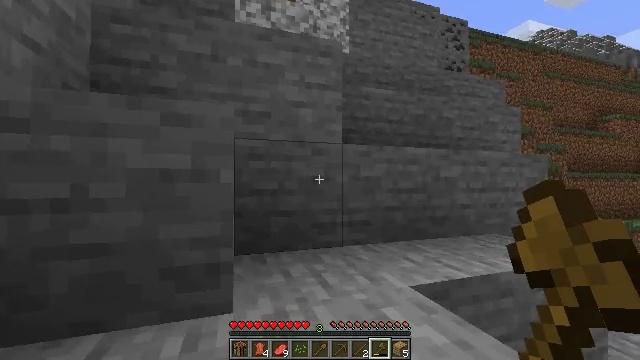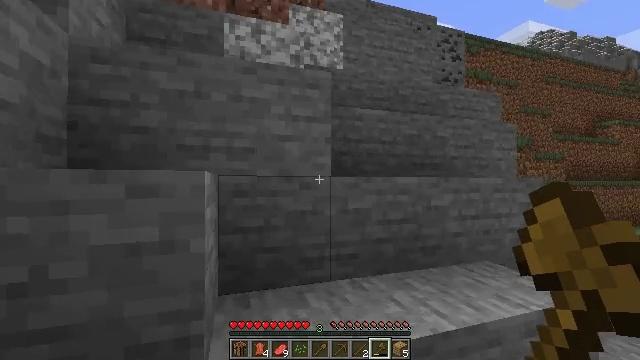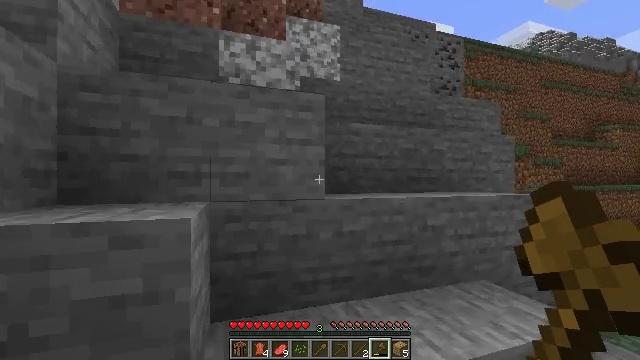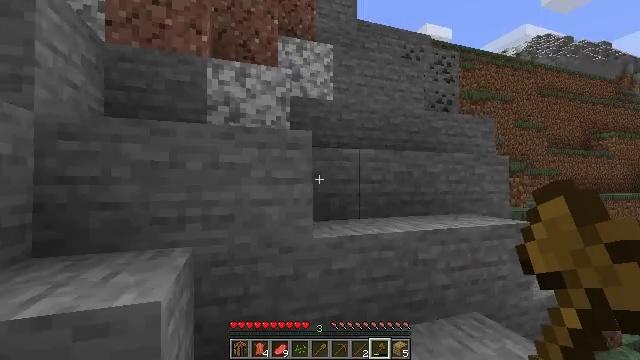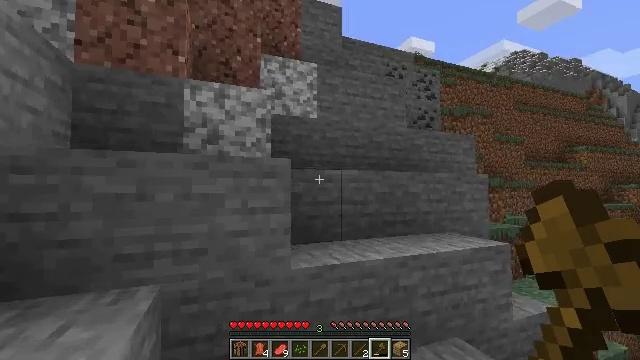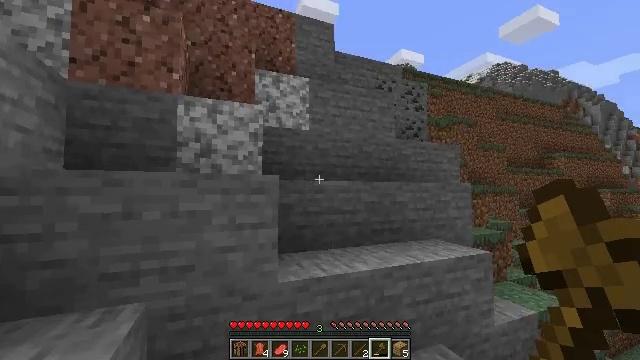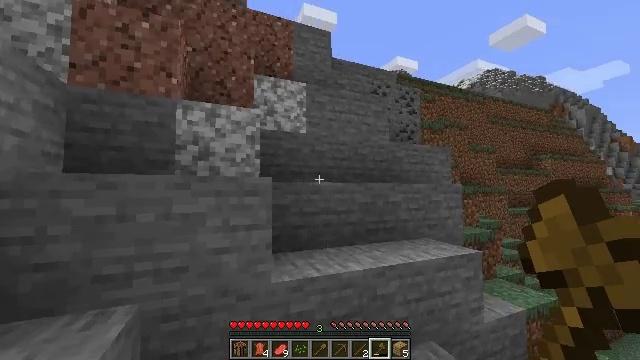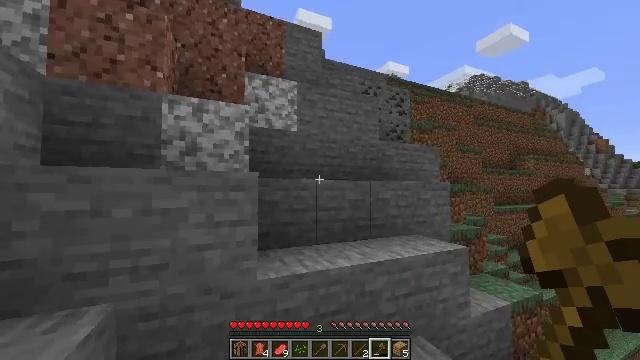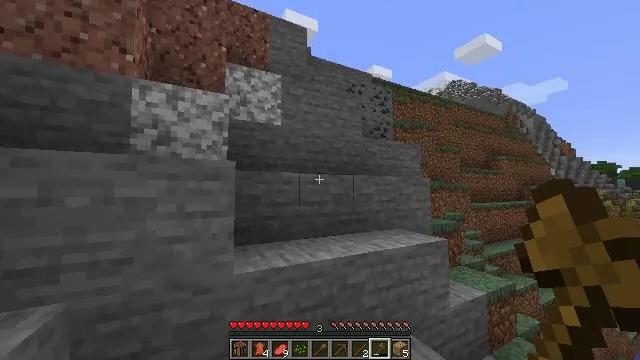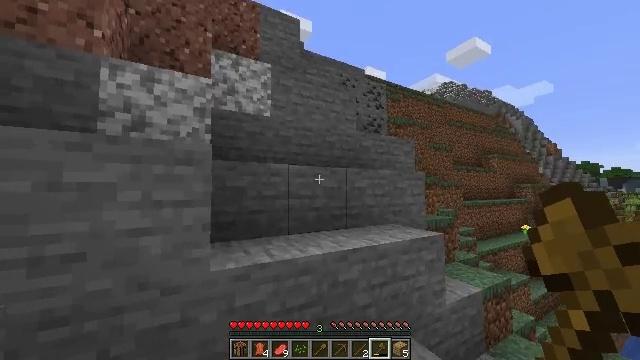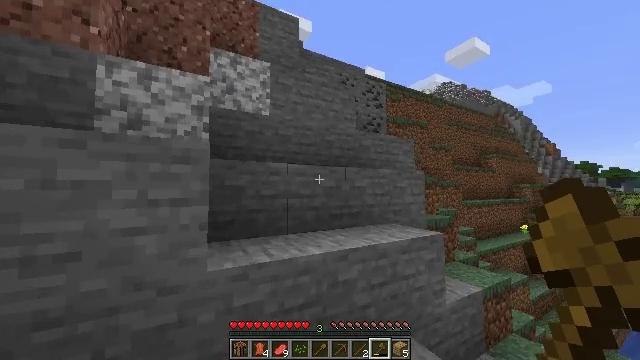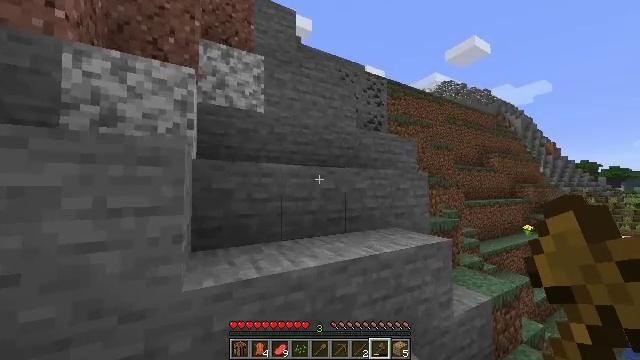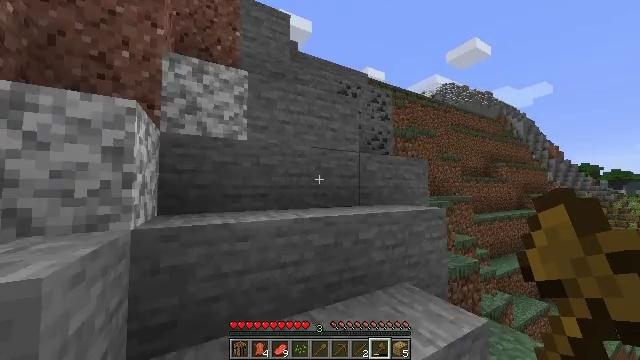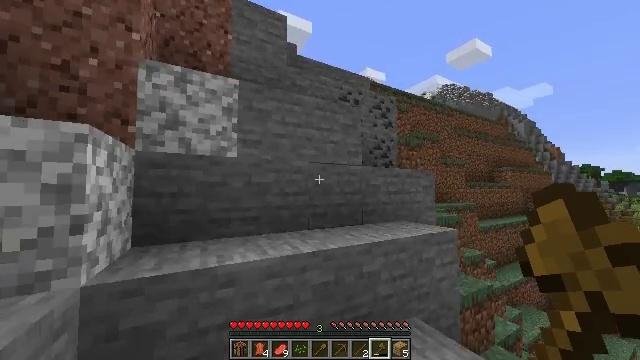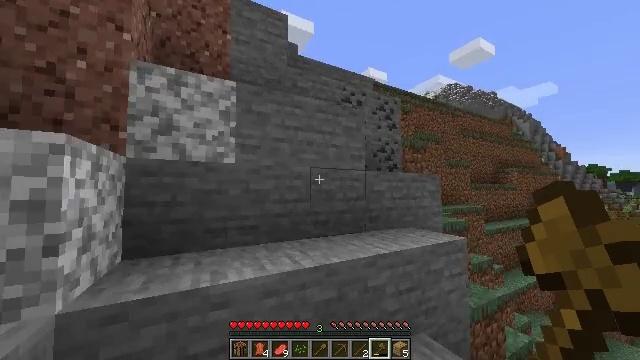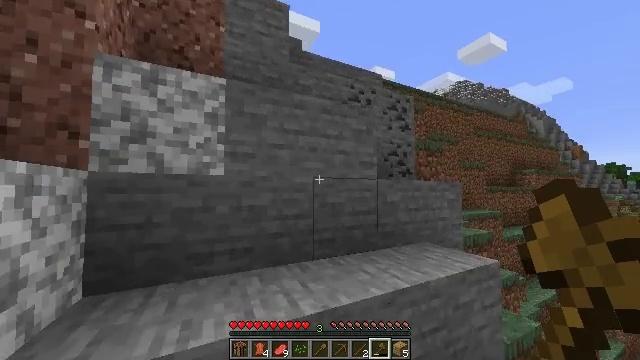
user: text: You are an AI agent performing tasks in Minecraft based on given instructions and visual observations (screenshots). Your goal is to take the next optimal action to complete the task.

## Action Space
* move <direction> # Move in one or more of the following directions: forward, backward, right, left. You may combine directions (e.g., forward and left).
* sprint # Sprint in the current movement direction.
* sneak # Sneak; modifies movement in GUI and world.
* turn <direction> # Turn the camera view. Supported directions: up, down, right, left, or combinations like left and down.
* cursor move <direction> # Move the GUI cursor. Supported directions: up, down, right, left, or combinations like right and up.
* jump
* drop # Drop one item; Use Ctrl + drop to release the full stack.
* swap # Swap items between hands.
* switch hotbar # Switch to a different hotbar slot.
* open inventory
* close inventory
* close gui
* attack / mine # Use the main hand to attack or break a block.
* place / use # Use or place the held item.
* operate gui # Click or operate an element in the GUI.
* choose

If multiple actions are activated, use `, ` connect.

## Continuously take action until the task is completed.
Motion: motion action
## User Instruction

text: Collect stone from the mine.
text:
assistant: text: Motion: move forward and move right, sprint, jump
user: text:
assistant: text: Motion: move forward and move right, sprint, jump
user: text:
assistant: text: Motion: move forward and move right, sprint, jump
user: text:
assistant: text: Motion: move forward and move right, sprint, turn right and up, jump
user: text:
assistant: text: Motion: move forward, sprint, jump
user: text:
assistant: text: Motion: move forward, sprint, jump
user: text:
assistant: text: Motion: move forward, sprint, turn right, jump
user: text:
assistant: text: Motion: move forward, sprint, turn right, jump
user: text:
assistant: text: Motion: move forward, sprint, turn right, jump
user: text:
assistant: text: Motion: move forward, sprint, jump
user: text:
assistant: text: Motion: move forward, sprint, jump
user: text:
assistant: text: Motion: move forward, sprint, jump
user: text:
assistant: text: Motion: move forward, sprint, jump
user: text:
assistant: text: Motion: move forward, sprint, jump
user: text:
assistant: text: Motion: move forward, sprint, turn left, jump
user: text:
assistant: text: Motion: move forward, sprint, turn left, jump
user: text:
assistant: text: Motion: move forward, sprint, turn left, jump
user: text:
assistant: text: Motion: move forward, sprint, jump
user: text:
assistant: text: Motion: move forward, sprint, jump
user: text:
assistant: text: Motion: move forward, sprint, jump
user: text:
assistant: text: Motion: move forward, sprint, jump
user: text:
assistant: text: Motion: move forward, sprint, turn left, jump
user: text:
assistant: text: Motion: move forward, sprint, jump
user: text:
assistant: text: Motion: move forward, sprint, jump
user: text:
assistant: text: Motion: move forward, sprint, turn right, jump
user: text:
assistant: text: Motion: move forward and move right, sprint, turn right, jump
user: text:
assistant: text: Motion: move forward and move right, sprint, jump
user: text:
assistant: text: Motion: move forward and move right, sprint, jump
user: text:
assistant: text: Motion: move forward and move right, sprint, jump
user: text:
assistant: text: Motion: move forward and move right, sprint, jump